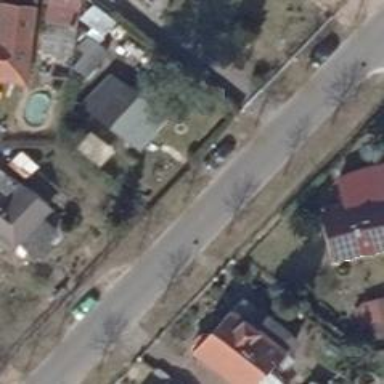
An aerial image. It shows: Footway.